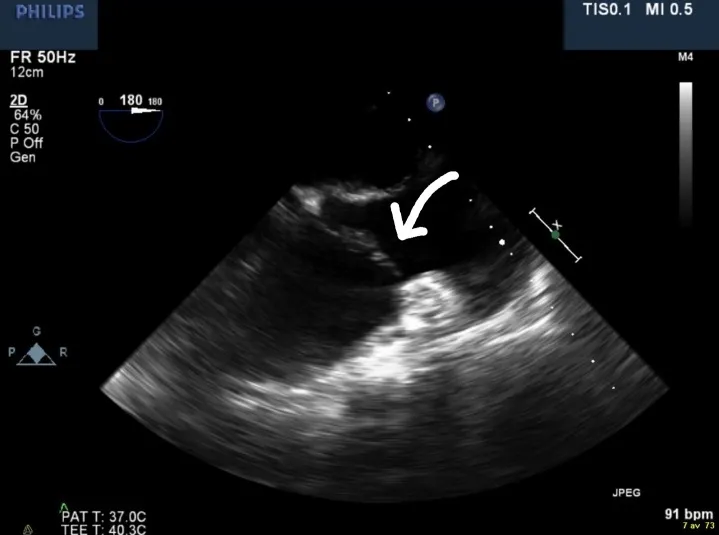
Transesophageal echocardiography five days after Fig. 1. No vegetation can be seen.
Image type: radiology (ultrasound)